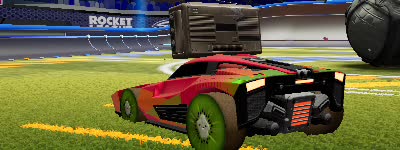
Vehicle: breakout